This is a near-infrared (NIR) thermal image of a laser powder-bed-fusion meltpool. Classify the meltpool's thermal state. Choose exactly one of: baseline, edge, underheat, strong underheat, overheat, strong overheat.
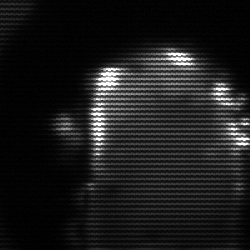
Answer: baseline